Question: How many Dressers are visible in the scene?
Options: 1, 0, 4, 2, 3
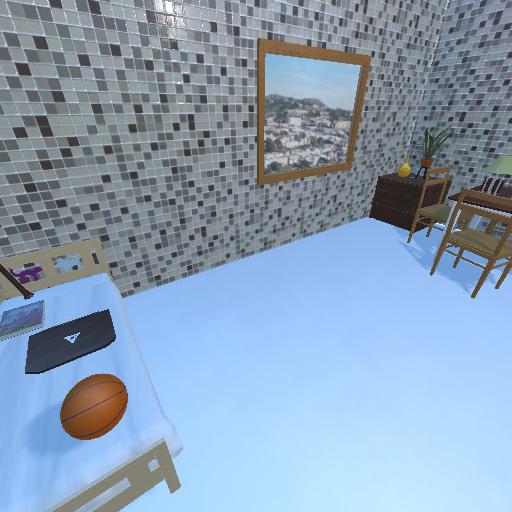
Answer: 1